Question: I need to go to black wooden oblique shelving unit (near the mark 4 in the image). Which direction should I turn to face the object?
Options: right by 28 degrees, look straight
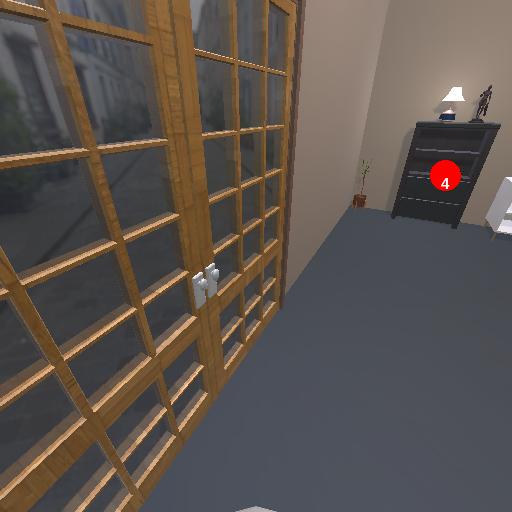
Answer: right by 28 degrees